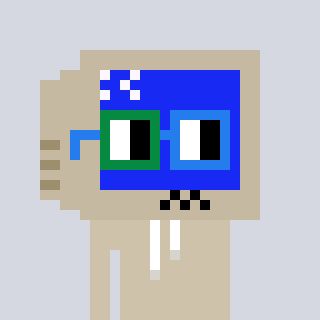
a pixel art character with square green and blue glasses, a old monitor-shaped head and a bege-colored body on a cool background